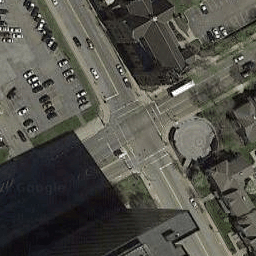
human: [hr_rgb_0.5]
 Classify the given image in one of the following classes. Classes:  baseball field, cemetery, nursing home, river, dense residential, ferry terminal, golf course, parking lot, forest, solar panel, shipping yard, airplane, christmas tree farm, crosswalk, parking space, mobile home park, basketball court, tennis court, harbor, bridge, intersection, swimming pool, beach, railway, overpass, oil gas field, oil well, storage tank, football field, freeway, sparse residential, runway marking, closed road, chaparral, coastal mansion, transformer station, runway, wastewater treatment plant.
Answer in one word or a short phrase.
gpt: intersection